Field crop: maize
Growth stage: 2
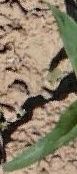
Species: maize